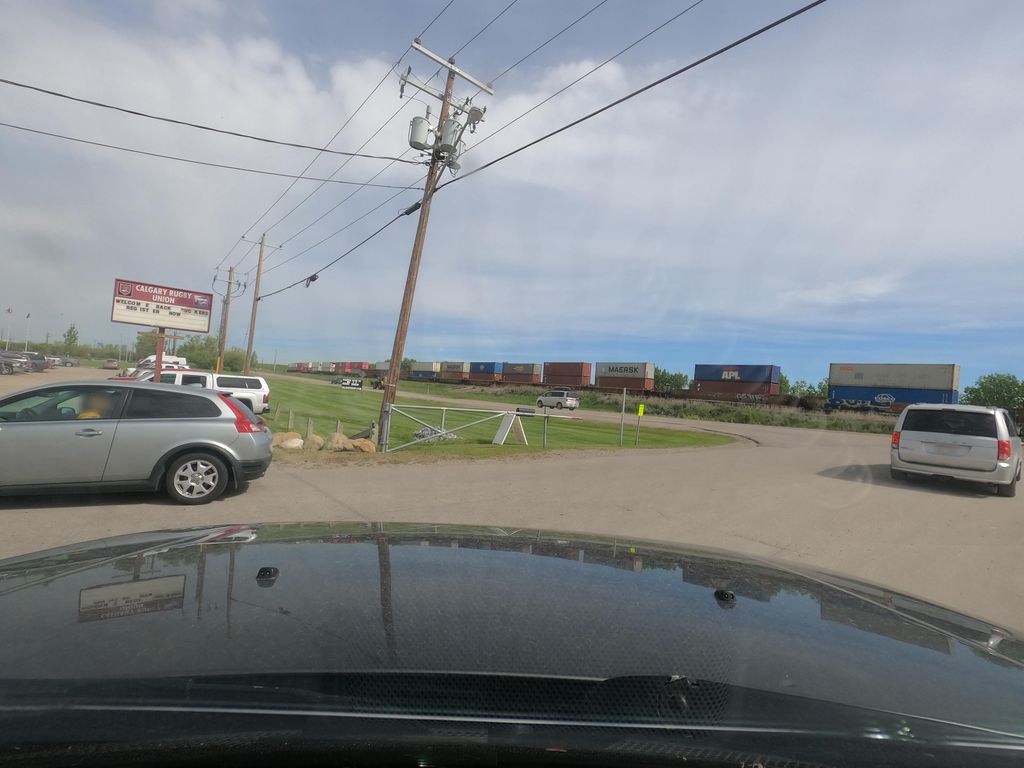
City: calgary